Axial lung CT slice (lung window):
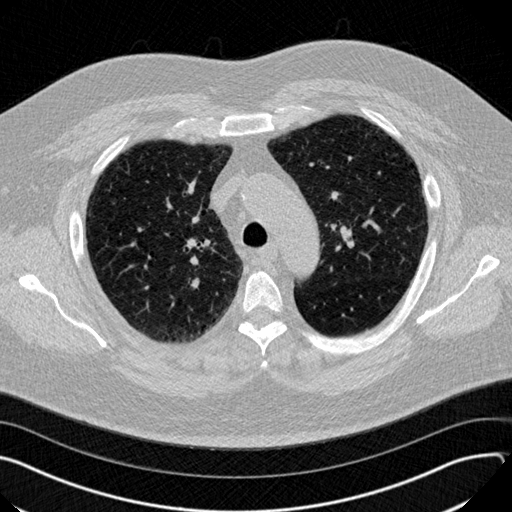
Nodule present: no